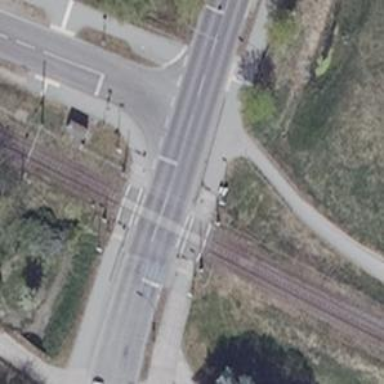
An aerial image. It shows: Railway crossing with lights.